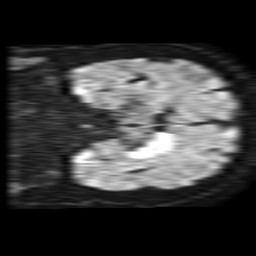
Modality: TRACE
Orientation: coronal
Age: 66
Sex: male
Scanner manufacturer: philips
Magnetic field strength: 1.5 T
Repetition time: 4.6 s
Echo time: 0.08528 s